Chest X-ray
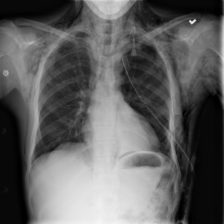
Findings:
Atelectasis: negative
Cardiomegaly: negative
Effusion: negative
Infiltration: negative
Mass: negative
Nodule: negative
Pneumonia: negative
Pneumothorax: positive
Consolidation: negative
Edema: negative
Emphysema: positive
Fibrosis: negative
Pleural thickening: negative
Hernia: negative